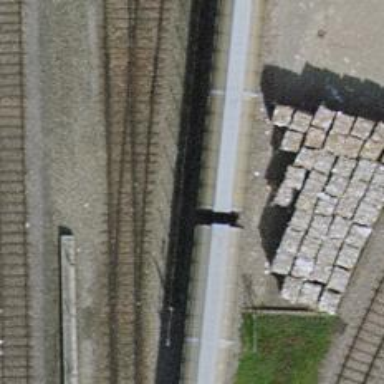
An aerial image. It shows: Single-track railway spur.